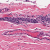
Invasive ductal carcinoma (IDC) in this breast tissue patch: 0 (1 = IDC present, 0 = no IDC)